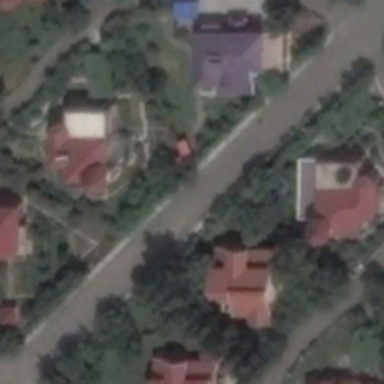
There is a small house with a blue roof next to the purple roof .